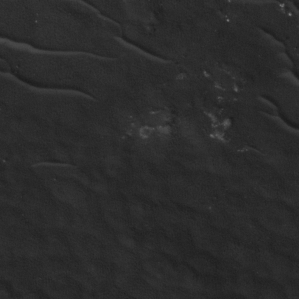
Label: non_frost